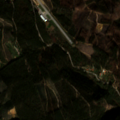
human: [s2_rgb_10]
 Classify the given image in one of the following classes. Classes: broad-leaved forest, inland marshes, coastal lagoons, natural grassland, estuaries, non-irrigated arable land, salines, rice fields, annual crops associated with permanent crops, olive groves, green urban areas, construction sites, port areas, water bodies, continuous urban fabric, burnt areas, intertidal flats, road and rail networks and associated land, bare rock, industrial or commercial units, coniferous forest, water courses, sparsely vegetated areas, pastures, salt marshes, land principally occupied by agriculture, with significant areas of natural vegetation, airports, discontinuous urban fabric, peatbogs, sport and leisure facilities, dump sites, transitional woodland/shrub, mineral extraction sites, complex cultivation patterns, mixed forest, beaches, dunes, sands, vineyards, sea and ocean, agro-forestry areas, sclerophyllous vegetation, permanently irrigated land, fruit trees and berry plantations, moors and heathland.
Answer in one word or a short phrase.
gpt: broad-leaved forest, mixed forest, transitional woodland/shrub